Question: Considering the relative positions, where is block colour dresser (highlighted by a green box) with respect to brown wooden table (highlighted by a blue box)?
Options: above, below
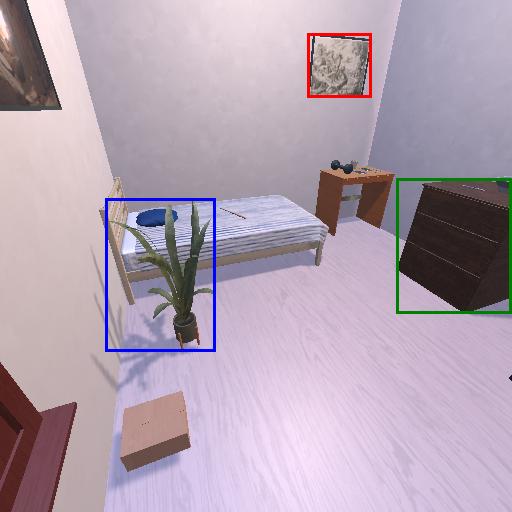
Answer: above